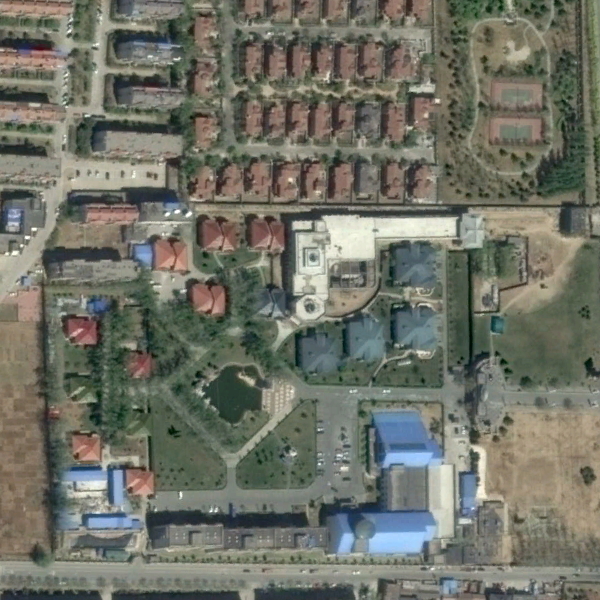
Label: Resort